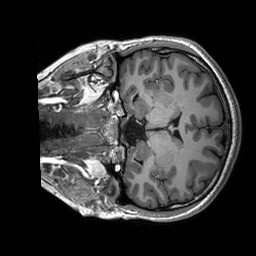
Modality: T1w
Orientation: coronal
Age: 21
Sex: female
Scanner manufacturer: siemens
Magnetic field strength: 3 T
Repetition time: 2.53 s
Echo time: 0.00227 s